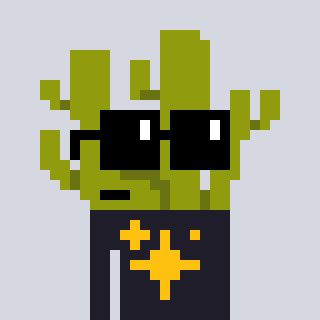
a pixel art character with square black sunglasses, a cactus-shaped head and a grayscale-colored body on a cool background